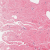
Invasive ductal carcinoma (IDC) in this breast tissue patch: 0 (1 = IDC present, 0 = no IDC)